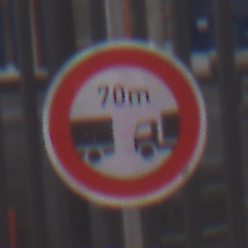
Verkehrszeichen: VerbotUnterschreitenMindestabstand
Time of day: MorningAfternoon
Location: Outdoor (Urban)
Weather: Overcast
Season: NotSpecified
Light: Natural